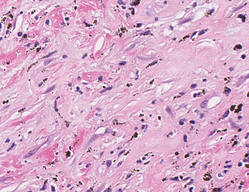
Tumor epithelial tissue: no
Tumor-associated stroma tissue: yes
Normal tissue: no